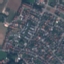
Label: Residential